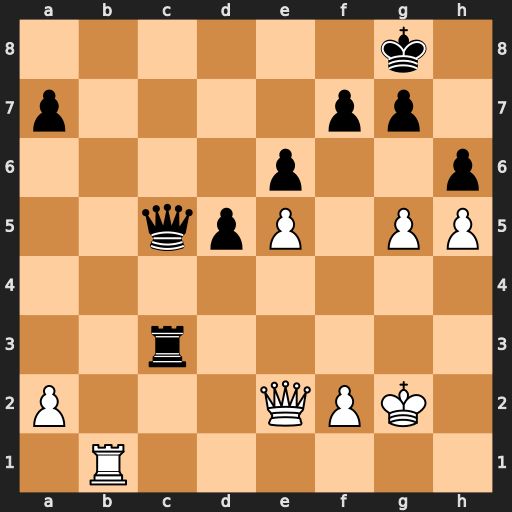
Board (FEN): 6k1/p4pp1/4p2p/2qpP1PP/8/2r5/P3QPK1/1R6
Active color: w
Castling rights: -
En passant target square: -
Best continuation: Rb8+ Kh7 g6+ fxg6 hxg6+ Kxg6 Qg4+ Kh7 Qxe6 Qc6 Qg8+ Kg6 Rf8